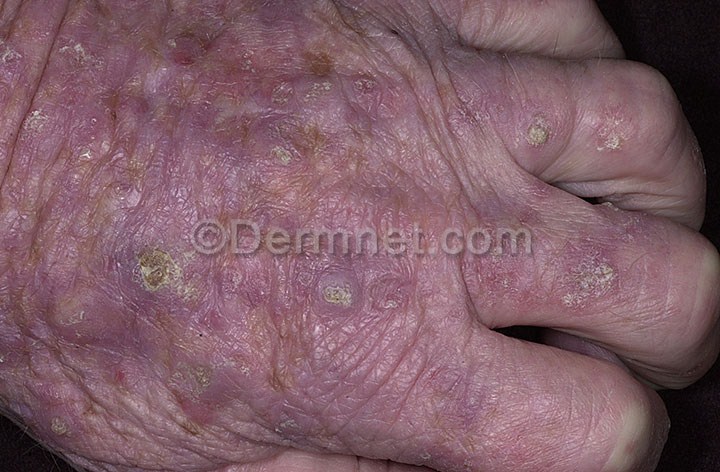
Disease: Actinic Keratosis Basal Cell Carcinoma and other Malignant Lesions